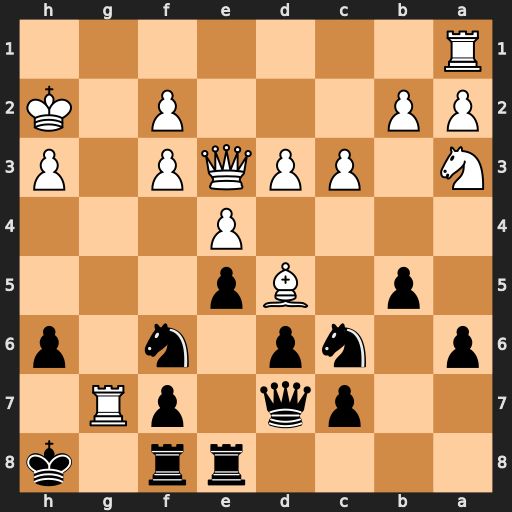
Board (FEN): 4rr1k/2pq1pR1/p1np1n1p/1p1Bp3/4P3/N1PPQP1P/PP3P1K/R7
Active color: b
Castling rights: -
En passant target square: -
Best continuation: Kxg7 Bxc6 Qxc6 Rg1+ Kh7